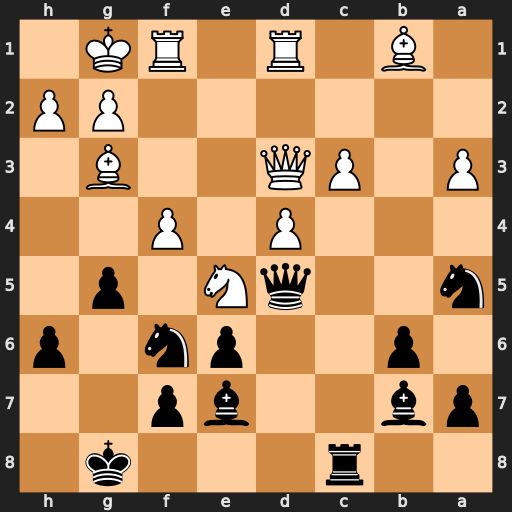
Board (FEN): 2r3k1/pb2bp2/1p2pn1p/n2qN1p1/3P1P2/P1PQ2B1/6PP/1B1R1RK1
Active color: b
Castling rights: -
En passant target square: -
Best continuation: Qxg2#